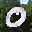
Label: 0